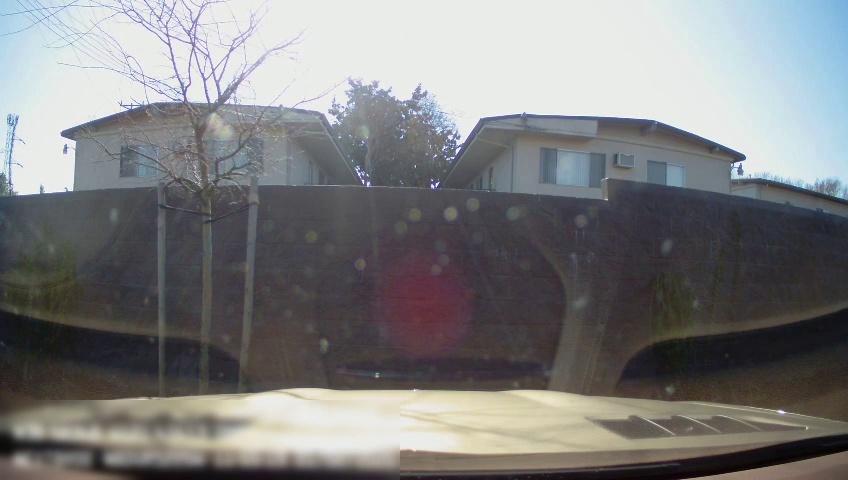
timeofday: Day
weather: Sunny